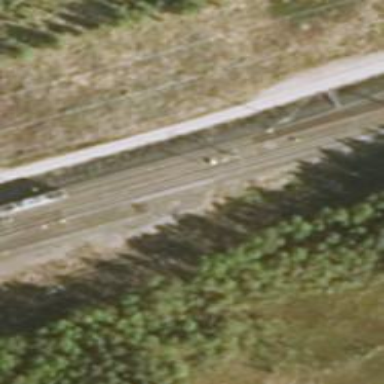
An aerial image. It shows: Rail siding with electrified contact lines for trains.